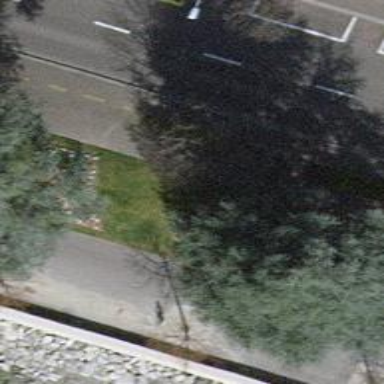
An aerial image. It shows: Tree-lined avenue.